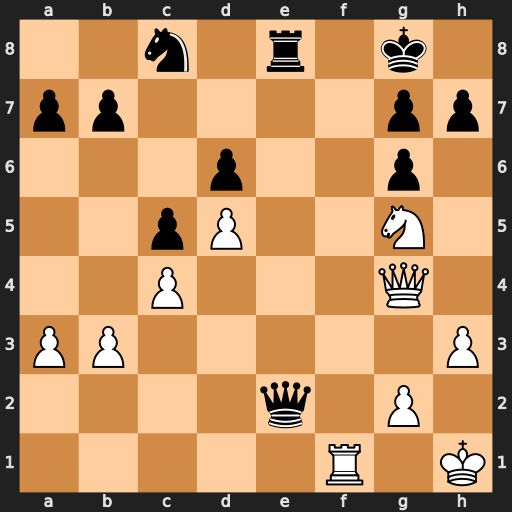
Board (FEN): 2n1r1k1/pp4pp/3p2p1/2pP2N1/2P3Q1/PP5P/4q1P1/5R1K
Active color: w
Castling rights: -
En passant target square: -
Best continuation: Qxe2 Rxe2 Ne6